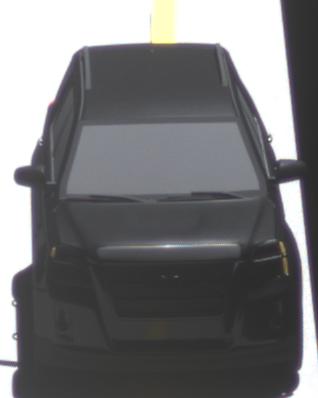
Make: GMC
Model: Terrain
Detailed model: Gen. 1
Model produced from: 2009
Model produced until: 2017
Doors: 5
Color: black
Road condition: dry road
Daytime: midday
Contrast: high contrast